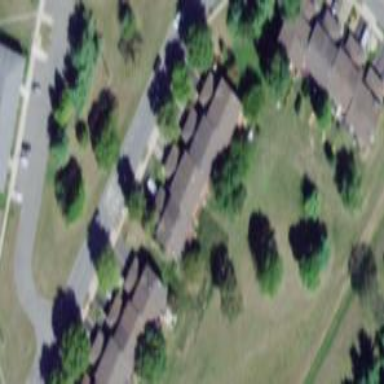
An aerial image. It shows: Terrace building.